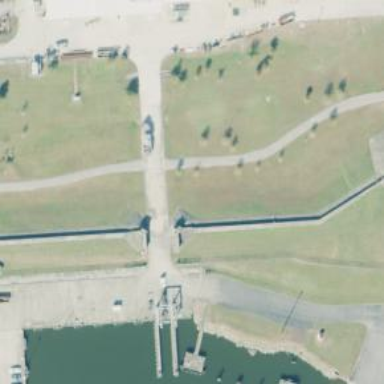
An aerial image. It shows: Lock gate along waterway.